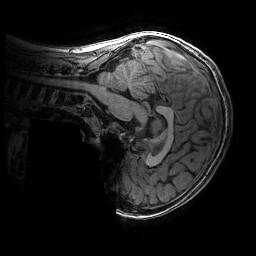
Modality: T1w
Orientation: sagittal
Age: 11
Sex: male
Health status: ill
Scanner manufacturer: ge
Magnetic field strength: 3 T
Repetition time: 0.007664 s
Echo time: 0.00342 s